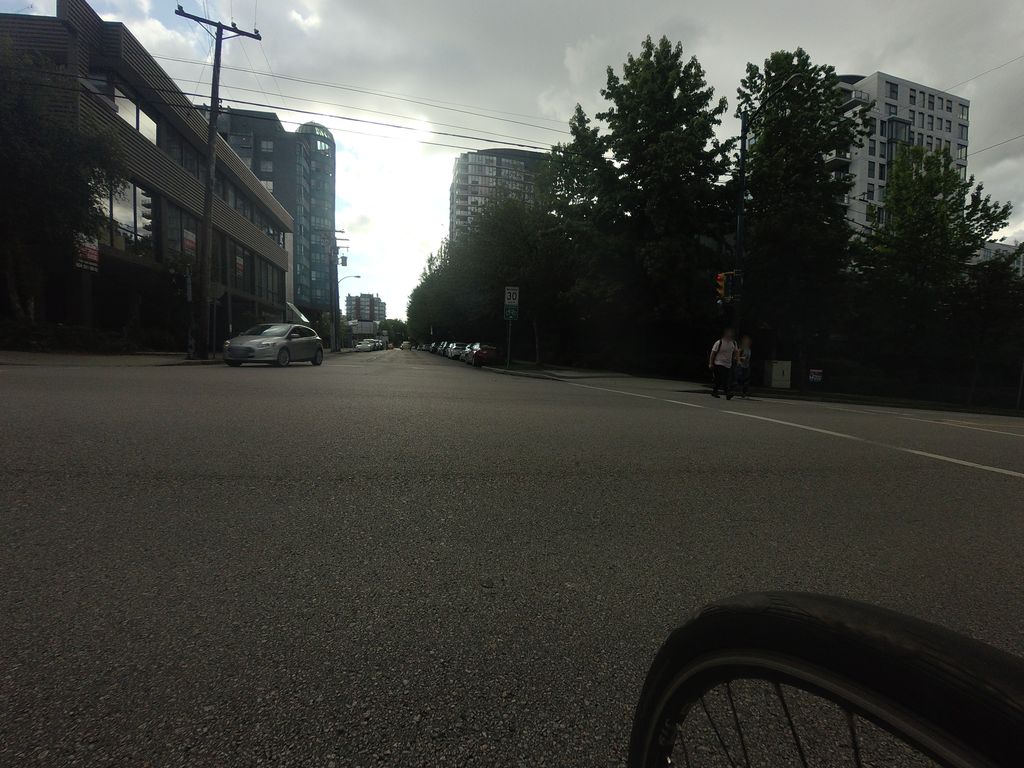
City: vancouver